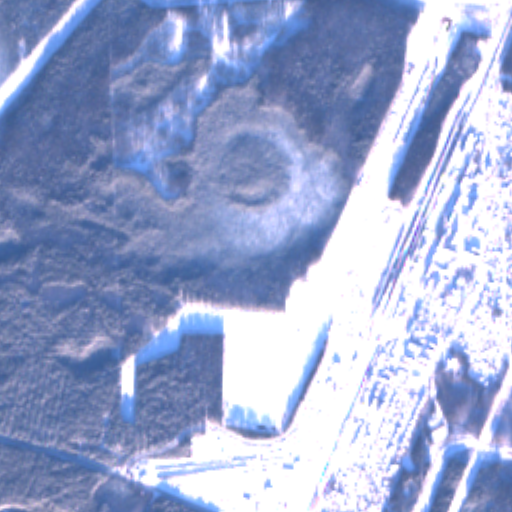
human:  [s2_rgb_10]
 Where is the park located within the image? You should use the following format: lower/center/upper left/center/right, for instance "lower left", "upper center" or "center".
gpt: The park is located in the lower right of the image.
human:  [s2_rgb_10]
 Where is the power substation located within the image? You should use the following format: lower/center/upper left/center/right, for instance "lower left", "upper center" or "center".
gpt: The power substation is located in the center right of the image.
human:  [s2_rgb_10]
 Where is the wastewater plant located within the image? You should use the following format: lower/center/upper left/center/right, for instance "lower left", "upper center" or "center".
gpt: The wastewater plant is located in the lower right of the image.
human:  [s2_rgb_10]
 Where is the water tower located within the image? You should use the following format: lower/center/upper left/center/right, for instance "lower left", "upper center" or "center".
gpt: The water tower is located in the center right of the image.
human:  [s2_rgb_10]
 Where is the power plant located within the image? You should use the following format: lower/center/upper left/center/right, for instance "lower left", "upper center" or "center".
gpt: There is no power plant in the image.